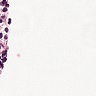
Metastatic tissue present: no